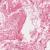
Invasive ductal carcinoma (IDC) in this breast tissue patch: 0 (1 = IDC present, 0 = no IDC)